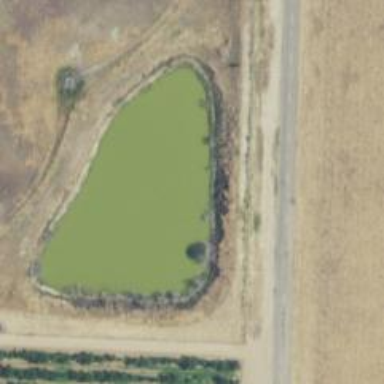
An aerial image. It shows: Pond surrounded by natural water.